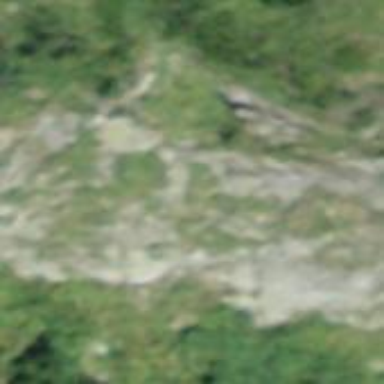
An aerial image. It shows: Cliff in nature.